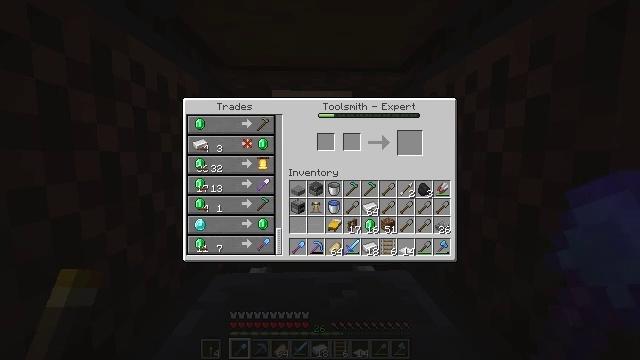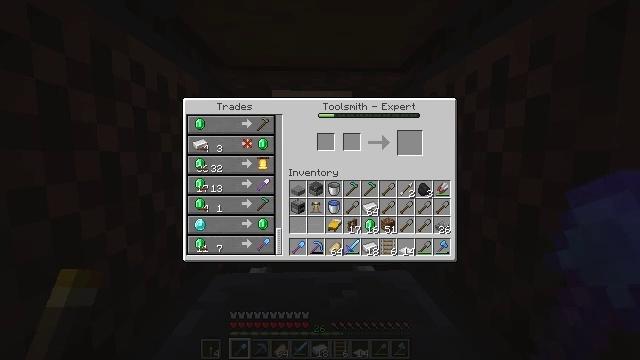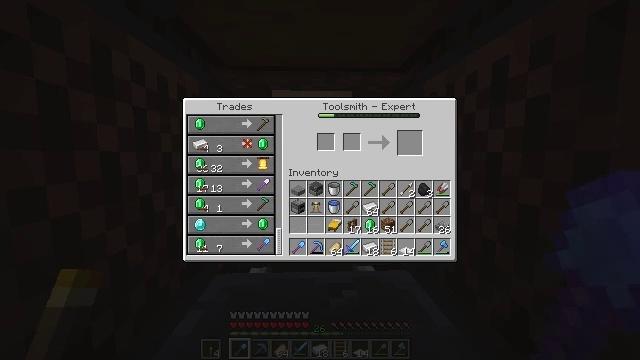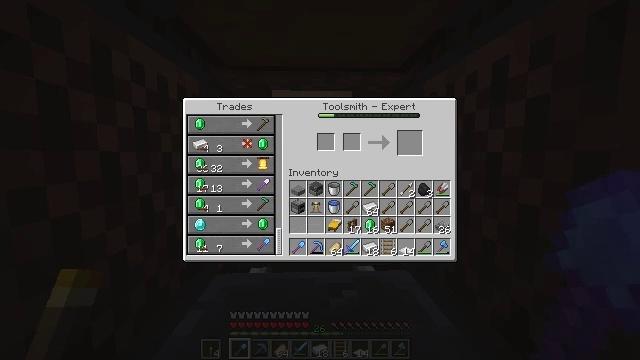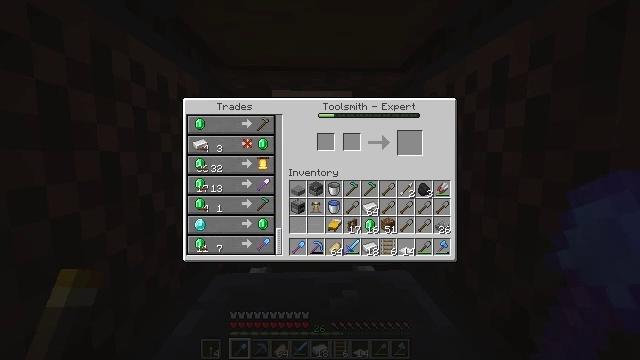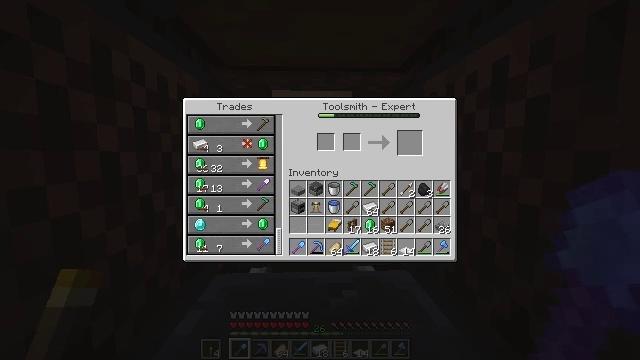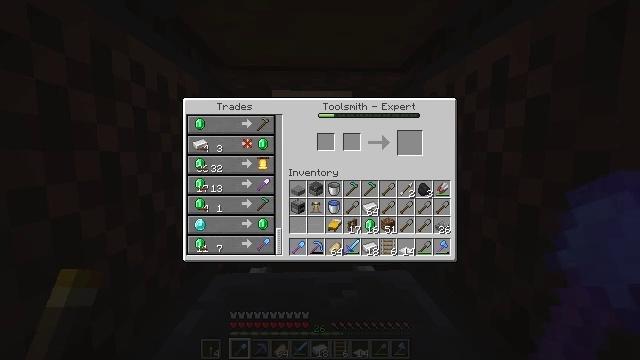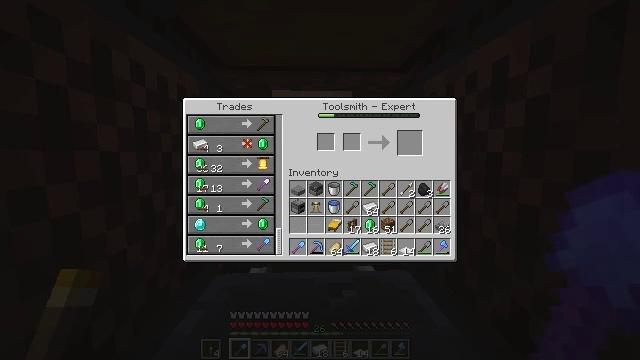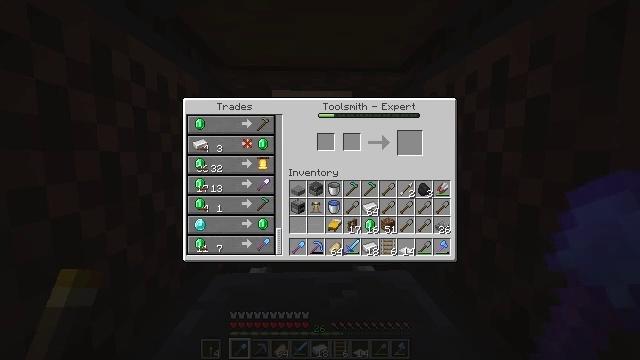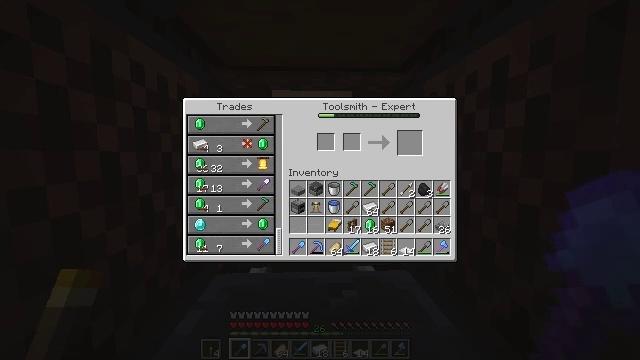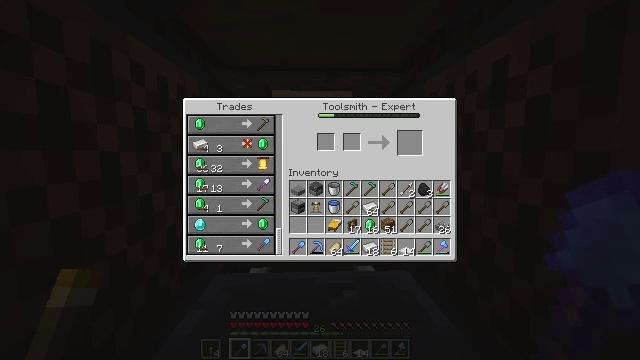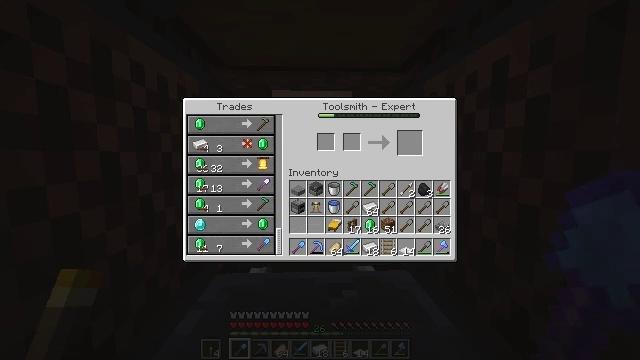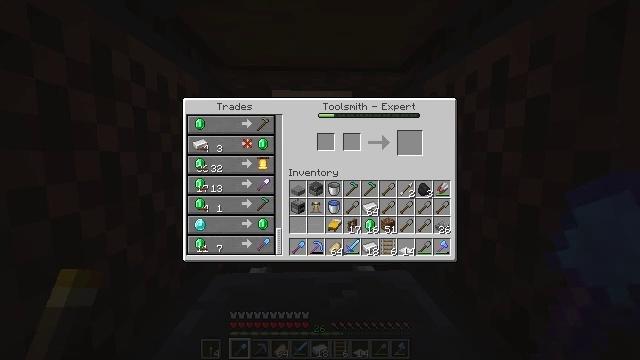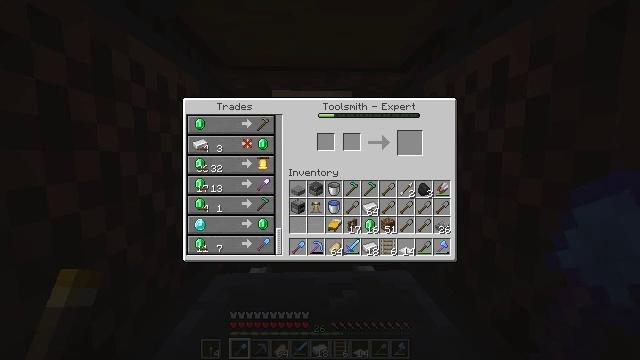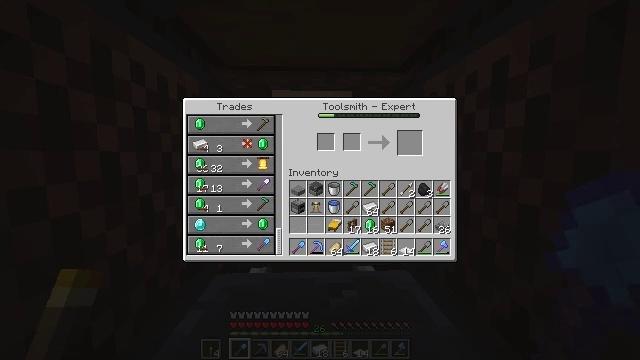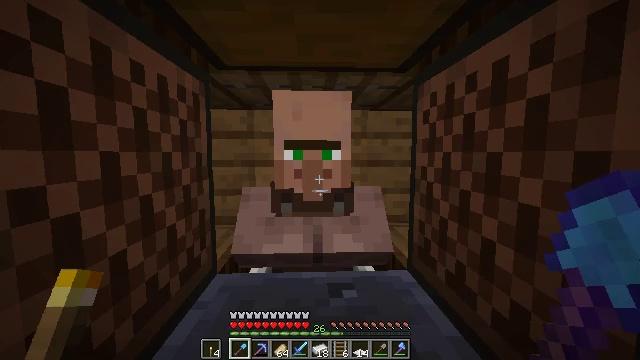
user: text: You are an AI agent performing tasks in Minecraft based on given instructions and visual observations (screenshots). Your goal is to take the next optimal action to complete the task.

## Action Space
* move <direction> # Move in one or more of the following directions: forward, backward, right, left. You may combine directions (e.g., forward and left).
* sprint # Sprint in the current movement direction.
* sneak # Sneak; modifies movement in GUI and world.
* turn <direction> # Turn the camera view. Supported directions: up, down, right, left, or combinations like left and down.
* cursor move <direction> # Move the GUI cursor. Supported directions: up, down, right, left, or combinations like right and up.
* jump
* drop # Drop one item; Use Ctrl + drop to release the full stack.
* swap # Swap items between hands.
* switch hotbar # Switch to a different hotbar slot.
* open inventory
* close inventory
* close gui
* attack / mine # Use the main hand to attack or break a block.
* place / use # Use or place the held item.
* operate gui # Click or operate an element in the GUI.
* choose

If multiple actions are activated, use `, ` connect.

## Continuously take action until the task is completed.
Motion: motion action
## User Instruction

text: Collect the brown bed for later use.
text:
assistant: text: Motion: no_op
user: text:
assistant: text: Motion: no_op
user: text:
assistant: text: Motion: no_op
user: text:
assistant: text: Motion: no_op
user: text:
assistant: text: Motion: no_op
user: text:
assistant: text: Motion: no_op
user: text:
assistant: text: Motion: no_op
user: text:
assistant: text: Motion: no_op
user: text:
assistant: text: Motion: no_op
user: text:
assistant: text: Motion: no_op
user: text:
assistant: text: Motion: no_op
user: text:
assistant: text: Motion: no_op
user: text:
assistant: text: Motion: no_op
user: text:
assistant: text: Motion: no_op
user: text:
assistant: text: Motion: no_op
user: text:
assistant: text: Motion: close gui
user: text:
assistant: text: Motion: no_op
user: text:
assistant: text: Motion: no_op
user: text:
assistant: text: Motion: no_op
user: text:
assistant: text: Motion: turn right
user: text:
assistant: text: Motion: turn right and down
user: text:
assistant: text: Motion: turn right and down
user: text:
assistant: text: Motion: turn right
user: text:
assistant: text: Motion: no_op
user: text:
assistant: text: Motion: no_op
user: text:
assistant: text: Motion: no_op
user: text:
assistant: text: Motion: no_op
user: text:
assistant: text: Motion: turn right
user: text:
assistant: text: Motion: turn right
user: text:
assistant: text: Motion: turn right